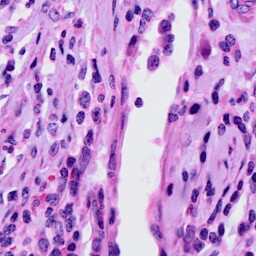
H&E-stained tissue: Cervix